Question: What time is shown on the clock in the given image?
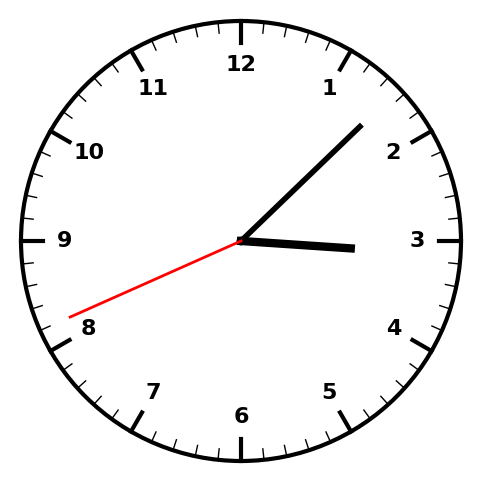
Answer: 03:07:41